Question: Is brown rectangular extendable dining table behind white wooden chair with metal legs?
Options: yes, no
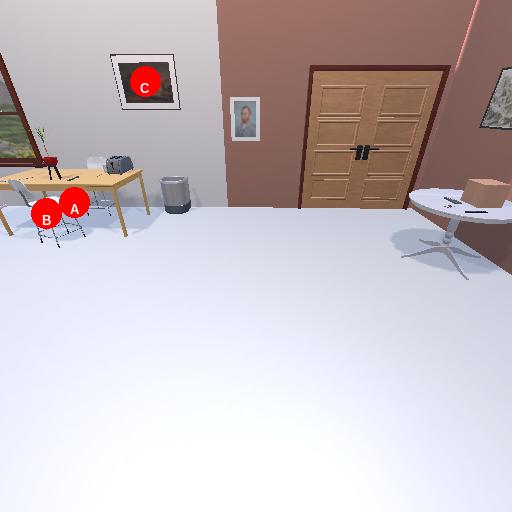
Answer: yes